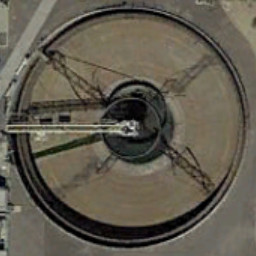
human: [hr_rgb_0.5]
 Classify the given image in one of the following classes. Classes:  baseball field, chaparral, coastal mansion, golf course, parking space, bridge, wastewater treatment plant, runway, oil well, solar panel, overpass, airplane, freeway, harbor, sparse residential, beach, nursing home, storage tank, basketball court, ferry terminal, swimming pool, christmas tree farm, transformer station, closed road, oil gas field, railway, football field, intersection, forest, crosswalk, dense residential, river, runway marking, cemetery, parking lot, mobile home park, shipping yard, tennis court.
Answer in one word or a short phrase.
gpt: wastewater treatment plant